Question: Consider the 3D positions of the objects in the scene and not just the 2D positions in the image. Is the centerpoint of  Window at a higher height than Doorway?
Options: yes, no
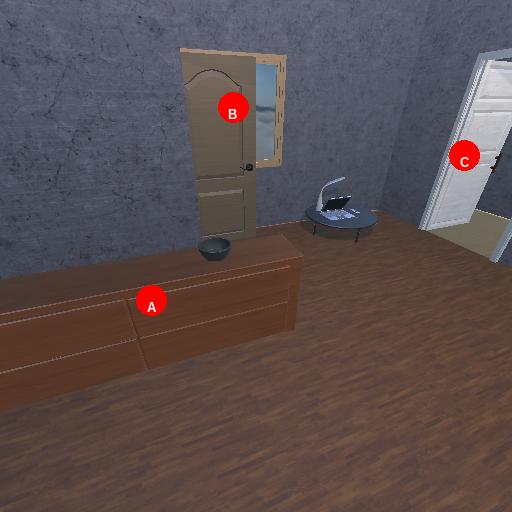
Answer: yes